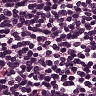
Metastatic tissue present: no